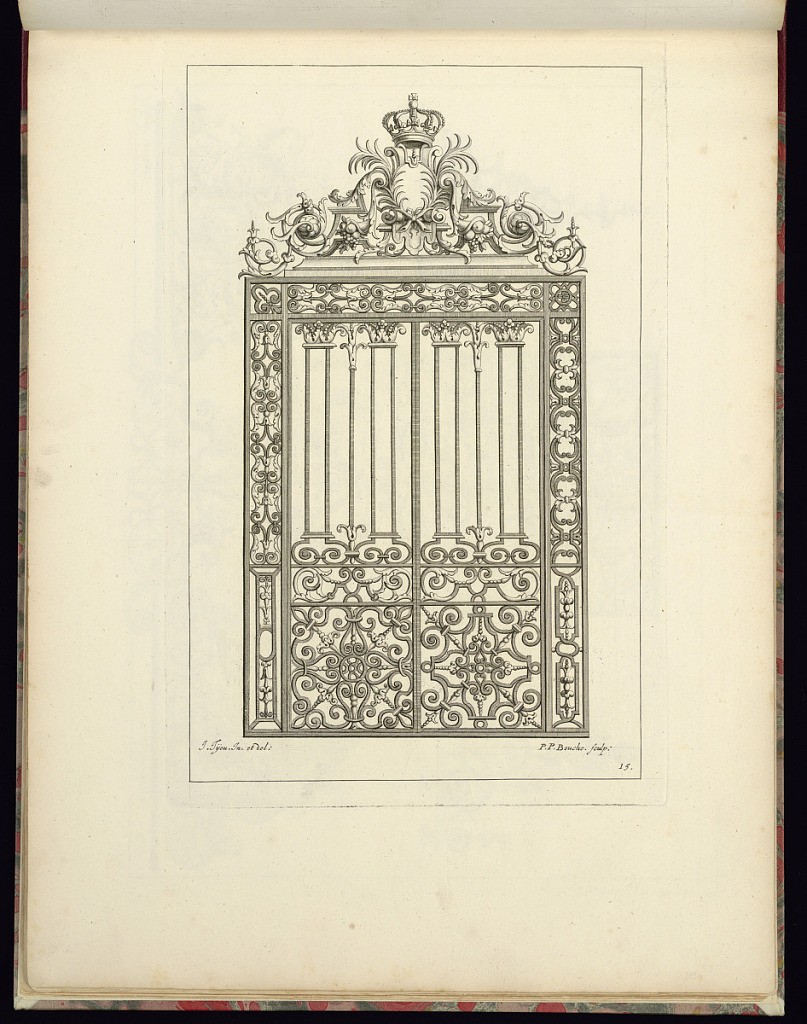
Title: Ironwork Gate Design
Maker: Jean Tijou, French, active 1689 - 1712
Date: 1693
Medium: Etching on laid paper
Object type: Print
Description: Ironwork gate design topped with a cartouche, crown, palm leaves, cornucopia with fruit and decorated with fleurons, rosettes, scrolling leaves (rinceaux), and foliate scrolls. The plate is signed and numbered.